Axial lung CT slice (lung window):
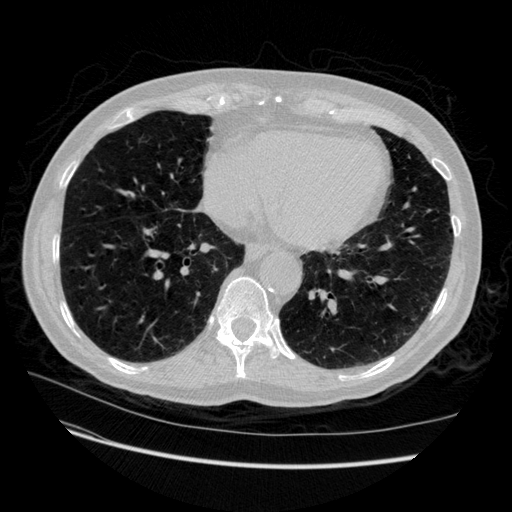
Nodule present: no